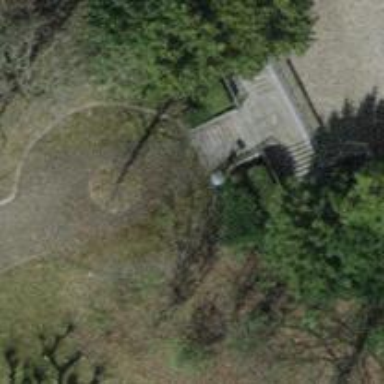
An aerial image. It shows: Set of steps on the road.